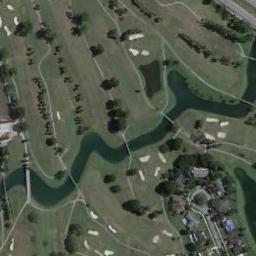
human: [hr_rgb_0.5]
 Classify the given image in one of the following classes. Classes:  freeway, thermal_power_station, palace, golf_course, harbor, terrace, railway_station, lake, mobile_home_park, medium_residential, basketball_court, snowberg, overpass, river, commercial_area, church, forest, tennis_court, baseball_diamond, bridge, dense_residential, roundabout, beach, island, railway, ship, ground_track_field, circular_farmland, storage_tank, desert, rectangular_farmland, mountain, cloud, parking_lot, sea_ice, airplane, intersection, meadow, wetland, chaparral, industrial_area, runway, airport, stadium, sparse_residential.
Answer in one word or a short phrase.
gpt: golf_course